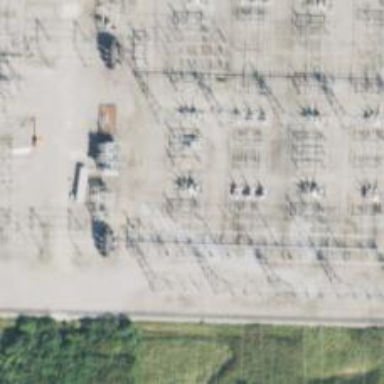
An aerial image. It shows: Switch used for power control.